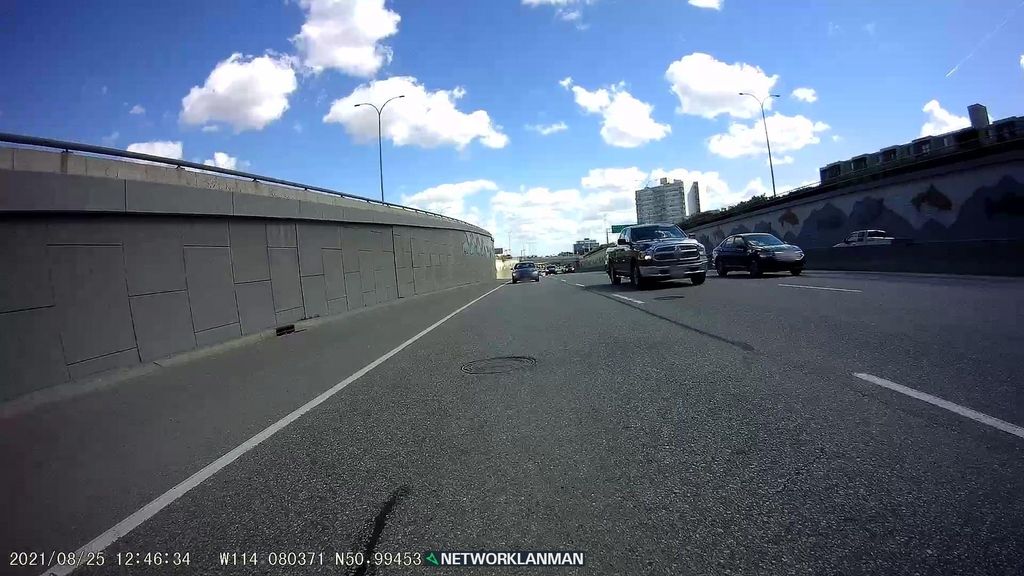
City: calgary